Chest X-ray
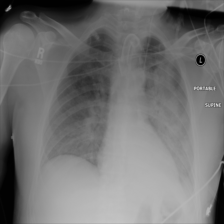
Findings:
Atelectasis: negative
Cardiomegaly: negative
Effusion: negative
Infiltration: negative
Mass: negative
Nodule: negative
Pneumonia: negative
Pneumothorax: negative
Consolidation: negative
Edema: negative
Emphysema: negative
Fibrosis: negative
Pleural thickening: negative
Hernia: negative